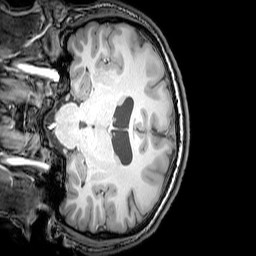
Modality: T1w
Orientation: coronal
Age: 25
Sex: male
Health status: healthy
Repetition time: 0.081 s
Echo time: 0.037 s